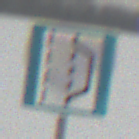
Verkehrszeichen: NothalteUndPannenbucht
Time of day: MorningAfternoon
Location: Outdoor (Nature)
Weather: Overcast
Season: Winter
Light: Natural